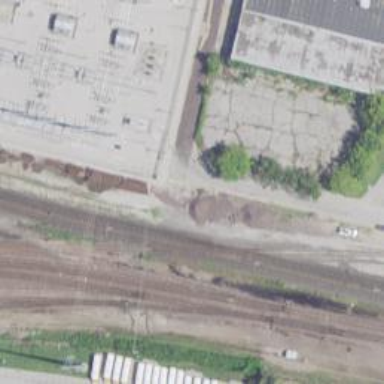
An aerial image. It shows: Abandoned railway siding.